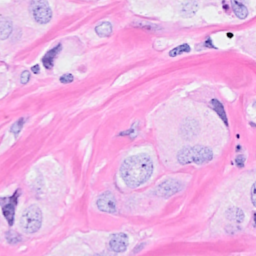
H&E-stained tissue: Breast